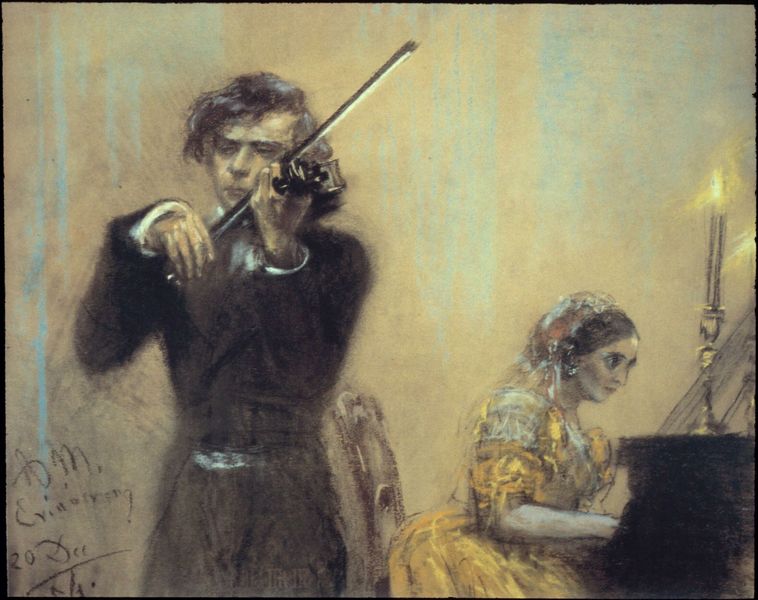
Titel: Clara Schumann und Joseph Joachim musizierend
Künstler: Adolph Menzel
Standort: Zürich
Institution: (Privatbesitz)
Schlagwörter: blau, flügel, gemälde, hand, mann, weiß, gelb, menschen, abend, braun, finger, frau, frisur, kleid, kreide, licht, nase, ohrring, pastell, raum, schmuck, schwarz, skizze, stirn, stuhl, zeichnung, zimmer, blick, schleier, haube, leute, anzug, gesichter, hemd, wand, augen, gesicht, mensch, hände, portrait, signatur, öl, gold, haare, ohrringe, paar, personen, spitzen, aufführung, konzert, musik, musiker, person, schärpe, schrift, ruhe, bogen, auftritt, saal, frack, spielen, kopftuch, inschrift, klavier, musizieren, pianistin, piano, kerze, spiel, unterschrift, künstler, widmung, stand, geige, geigenbogen, geigenspieler, geiger, violine, kerzenständer, kerzenlicht, kerzenschein, kerzenleuchter, seidenkleid, paganini, musikerin, fidel, zeichung, begelitung, geigenstock, hed, klavierspielerin, violonist, vorspiel, chrift, interpretation, duo, hausmusik, duett, kammermusik, geige4, klare, stuhl kleid, klara, schuhmann, geike